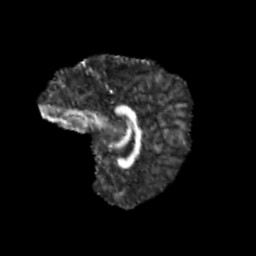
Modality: FA
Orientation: sagittal
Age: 11
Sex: female
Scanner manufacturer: siemens
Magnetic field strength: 3 T
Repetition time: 3.8 s
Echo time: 0.07 s